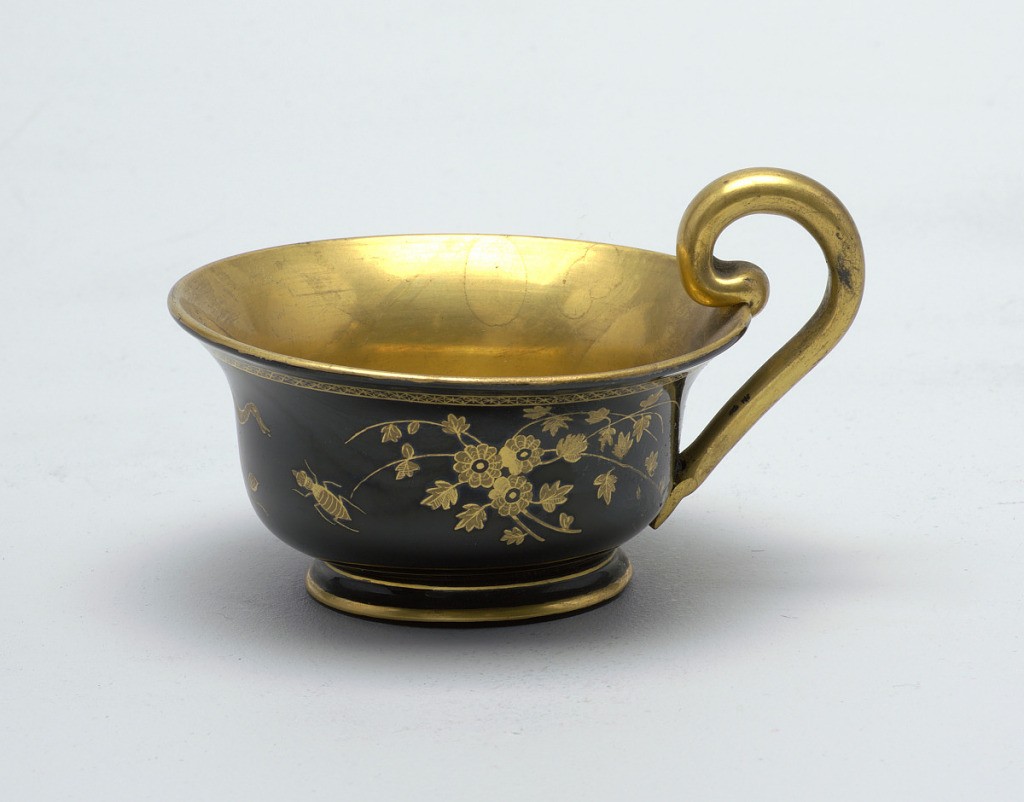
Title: Cup and saucer
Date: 19th century
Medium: Glass
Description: Gold and black decoration,gold cup interior and handle; exterior black with gold decoration (floral and animal). Saucer black with gold geometric border and gold floral and animal decoration.